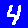
Digit: 4